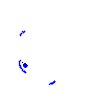
Particle: pion